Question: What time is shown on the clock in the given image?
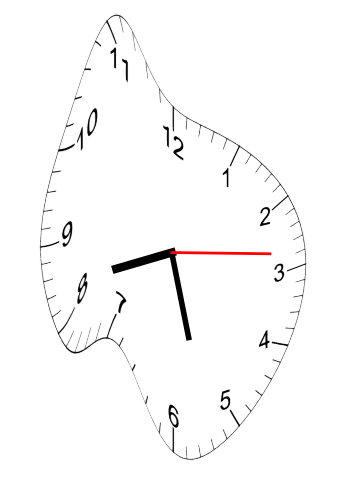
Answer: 08:27:14